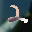
Label: 2